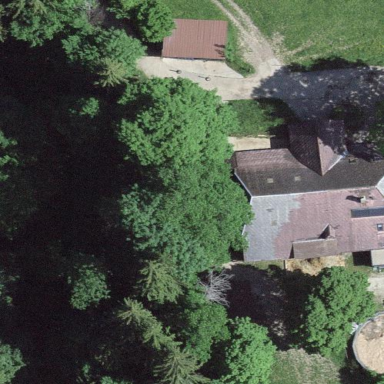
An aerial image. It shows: Farm building.